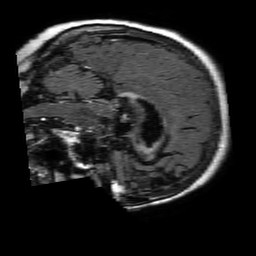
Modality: FLAIR
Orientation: sagittal
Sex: female
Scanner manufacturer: philips
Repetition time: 11 s
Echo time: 0.125 s